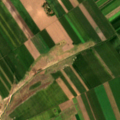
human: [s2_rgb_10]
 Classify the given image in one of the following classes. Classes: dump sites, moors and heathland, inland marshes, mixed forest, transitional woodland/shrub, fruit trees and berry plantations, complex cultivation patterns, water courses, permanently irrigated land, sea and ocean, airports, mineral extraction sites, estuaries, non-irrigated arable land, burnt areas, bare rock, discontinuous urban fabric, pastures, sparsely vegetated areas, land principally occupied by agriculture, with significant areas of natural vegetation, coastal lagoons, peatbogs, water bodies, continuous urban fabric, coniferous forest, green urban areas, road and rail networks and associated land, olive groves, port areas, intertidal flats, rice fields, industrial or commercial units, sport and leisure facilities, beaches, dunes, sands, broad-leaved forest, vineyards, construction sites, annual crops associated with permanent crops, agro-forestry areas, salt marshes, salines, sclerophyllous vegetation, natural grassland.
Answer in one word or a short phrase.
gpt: non-irrigated arable land, pastures